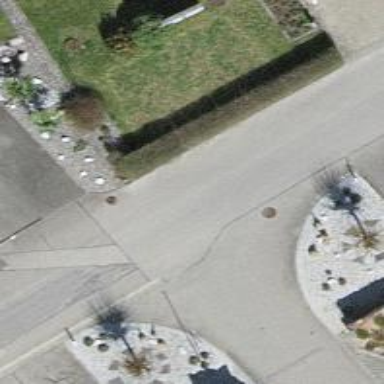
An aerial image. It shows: Hedge acting as barrier.